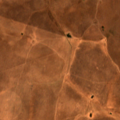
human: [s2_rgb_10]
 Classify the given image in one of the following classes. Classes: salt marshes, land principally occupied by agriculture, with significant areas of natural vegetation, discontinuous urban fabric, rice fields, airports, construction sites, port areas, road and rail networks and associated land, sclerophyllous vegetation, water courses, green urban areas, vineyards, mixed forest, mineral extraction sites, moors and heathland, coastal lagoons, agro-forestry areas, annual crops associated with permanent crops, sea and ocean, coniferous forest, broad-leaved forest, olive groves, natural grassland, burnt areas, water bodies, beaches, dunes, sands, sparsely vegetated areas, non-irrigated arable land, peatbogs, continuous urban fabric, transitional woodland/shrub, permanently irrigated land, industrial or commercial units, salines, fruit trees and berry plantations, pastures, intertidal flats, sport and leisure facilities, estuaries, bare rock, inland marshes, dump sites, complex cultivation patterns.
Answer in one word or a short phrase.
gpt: non-irrigated arable land